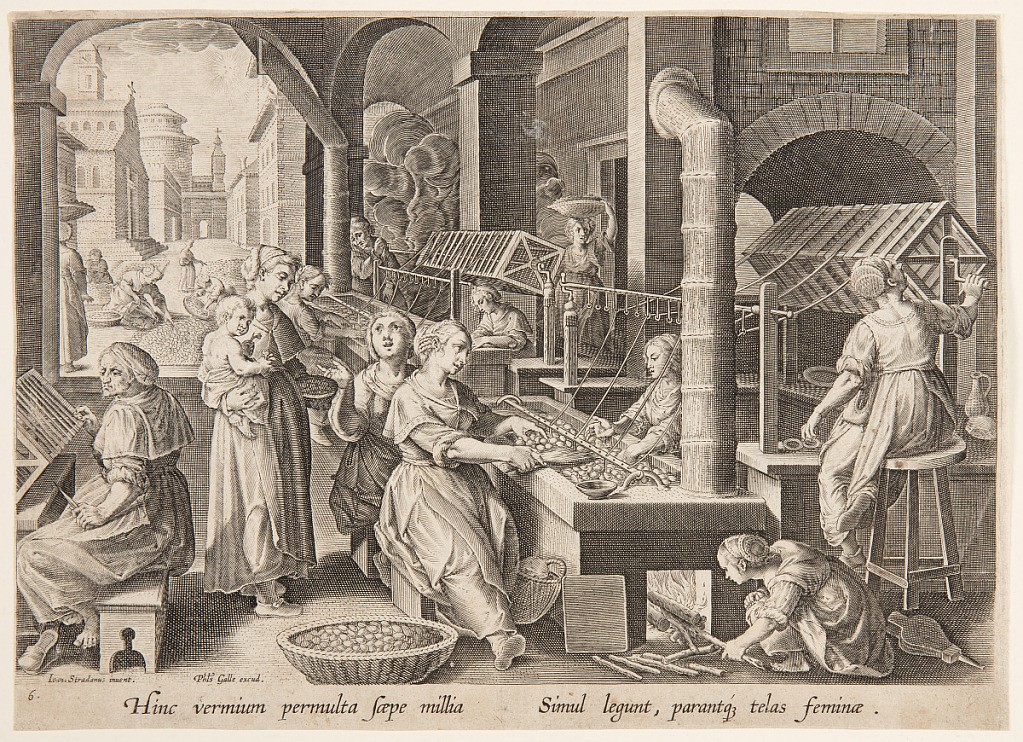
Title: Unwinding the cocoons
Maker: Philip Galle, Flemish, 1537 - 1612
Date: ca. 1590
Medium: Engraving on paper
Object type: Print
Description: Horizontal rectangle. Several women are seated at long tables on which silkworms cocoons are placed, and are in process of unwinding the cocoons, the thread being wound on long spools.  Woman stands, left, with a child in her arms.  View of street in background, left, with women gathering cocoons (?).